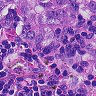
Metastatic tissue present: yes